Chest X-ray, PA view. Patient: 27 years old, sex F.
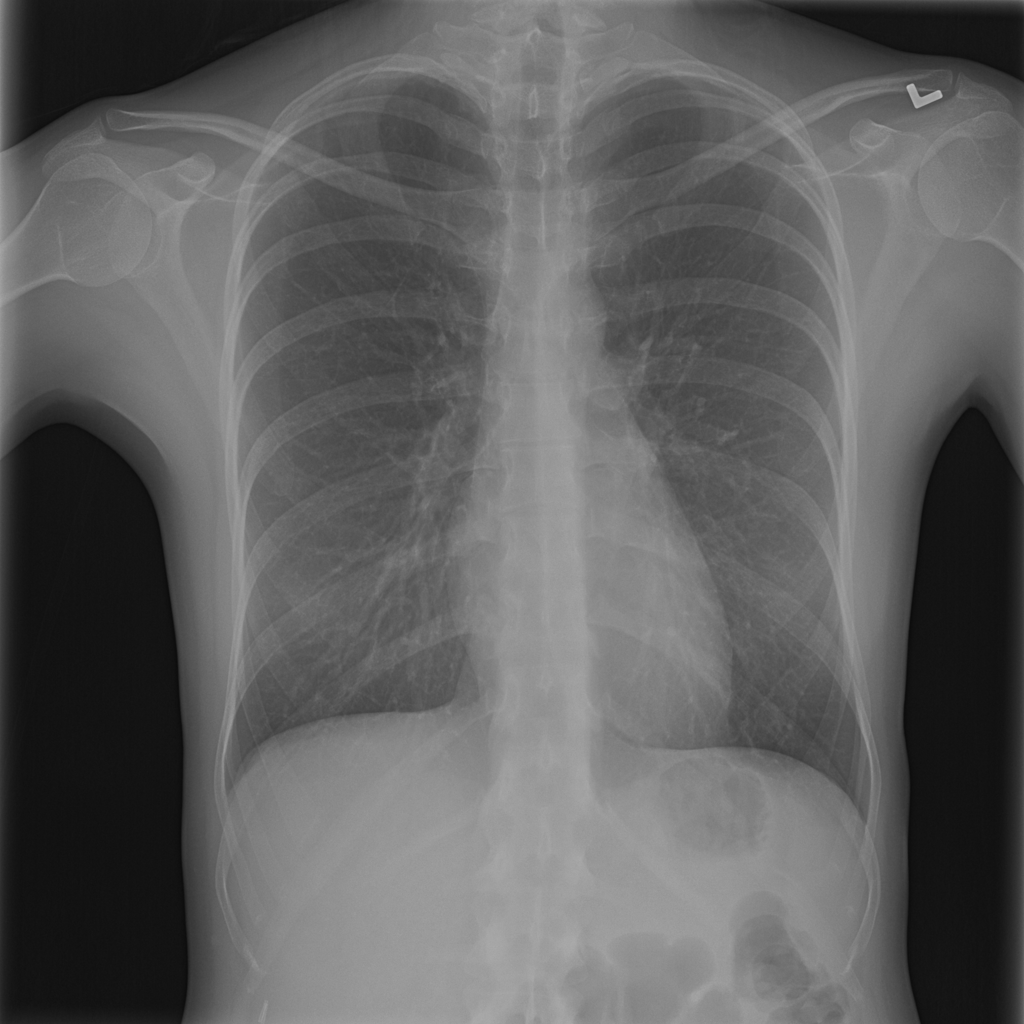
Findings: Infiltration